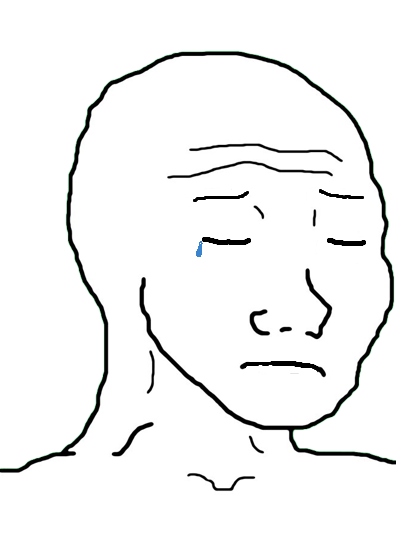
Label: 5_Crying_Wojak